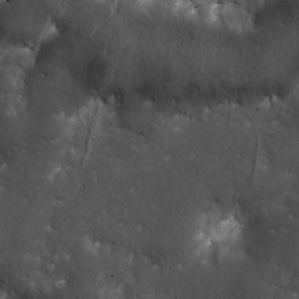
Label: non_frost